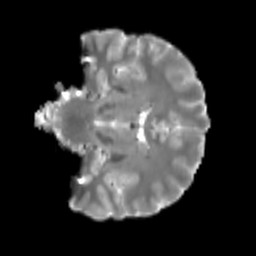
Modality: T2w
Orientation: coronal
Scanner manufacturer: siemens
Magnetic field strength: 3 T
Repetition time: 4 s
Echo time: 0.0594 s